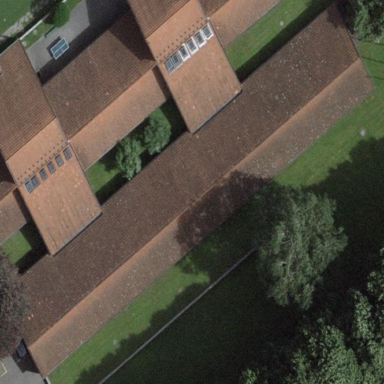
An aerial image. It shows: School building.